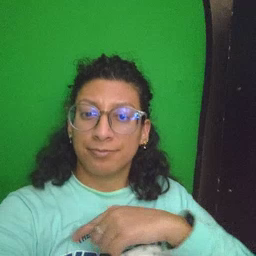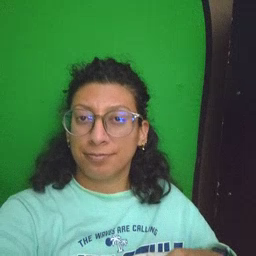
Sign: owie